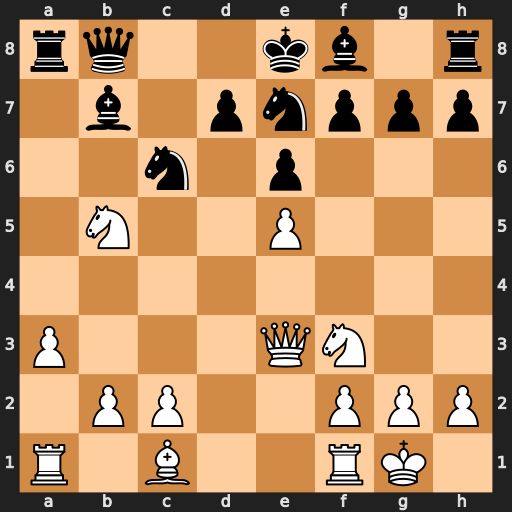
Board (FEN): rq2kb1r/1b1pnppp/2n1p3/1N2P3/8/P3QN2/1PP2PPP/R1B2RK1
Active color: w
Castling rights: kq
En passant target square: -
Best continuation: Nd6+ Qxd6 exd6